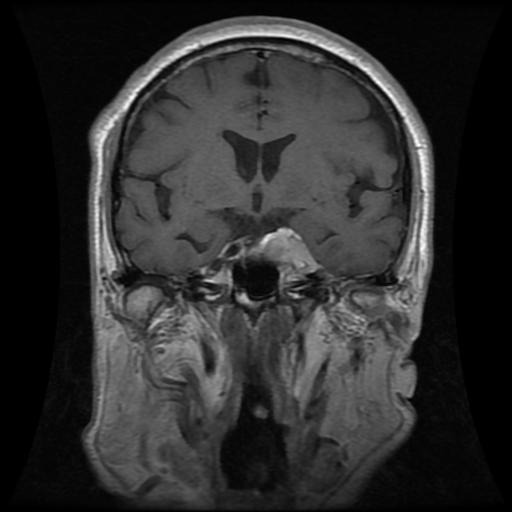
Label: meningioma